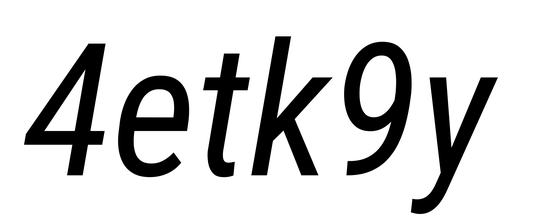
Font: Roboto-Italic_Condensed_Italic